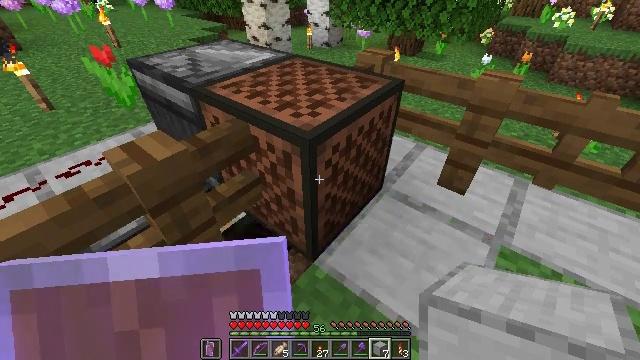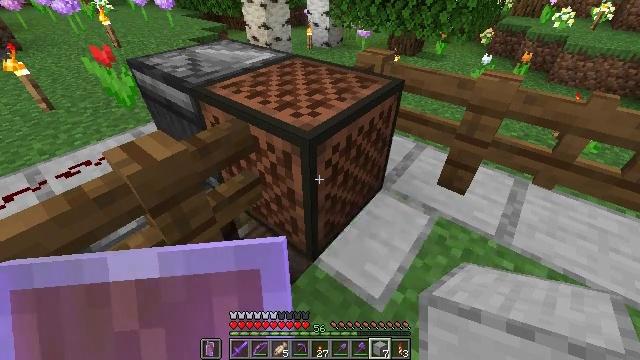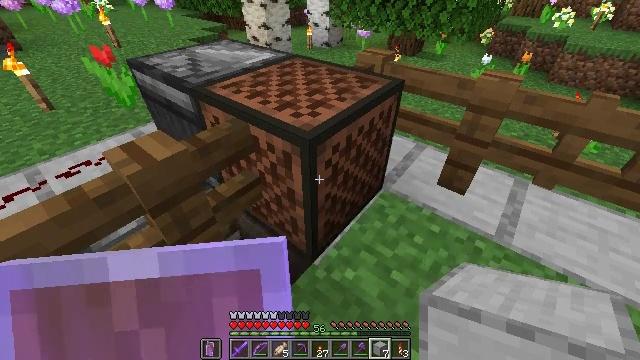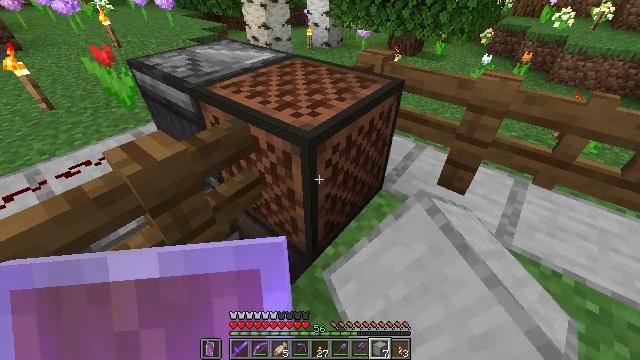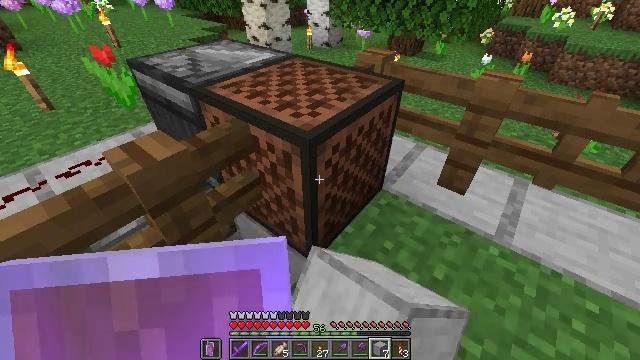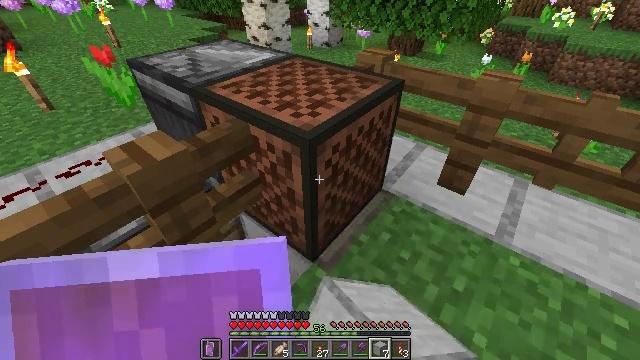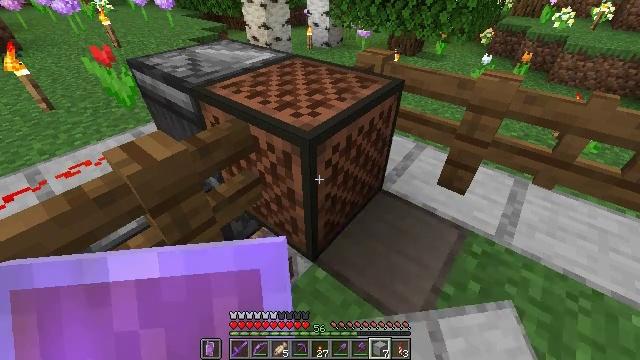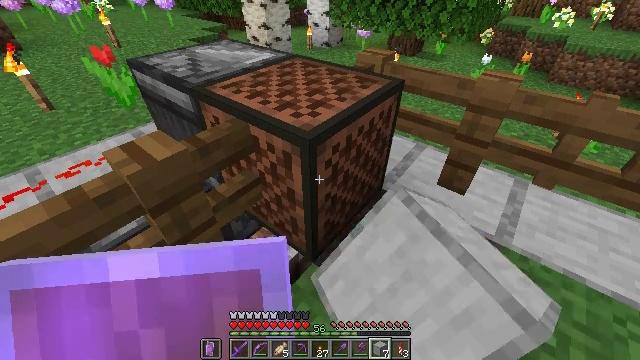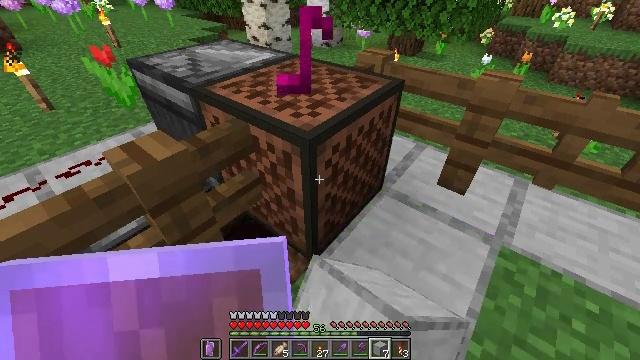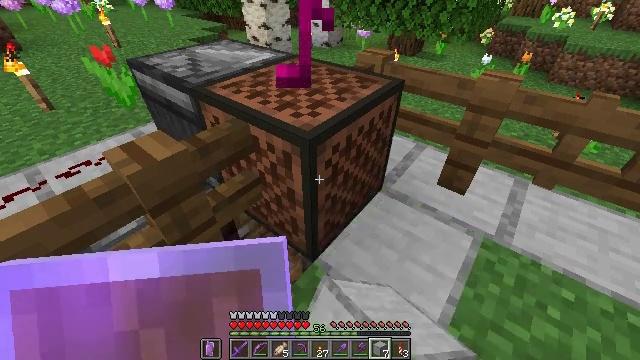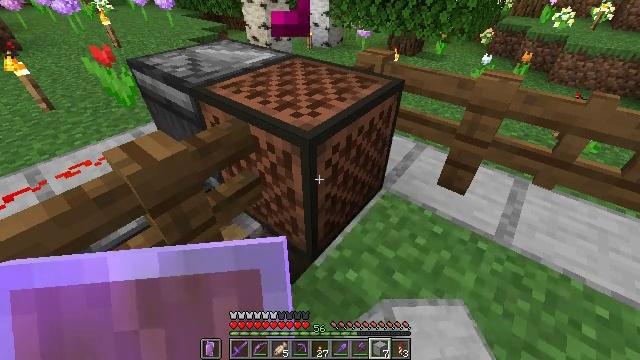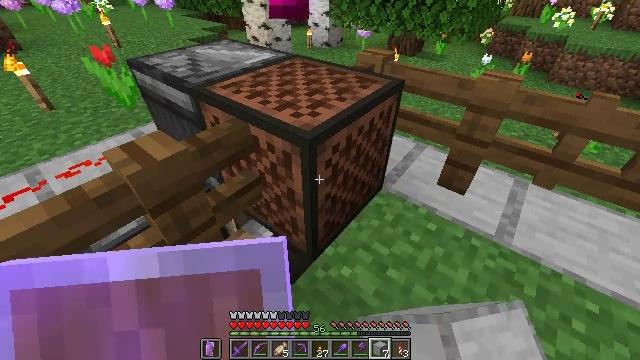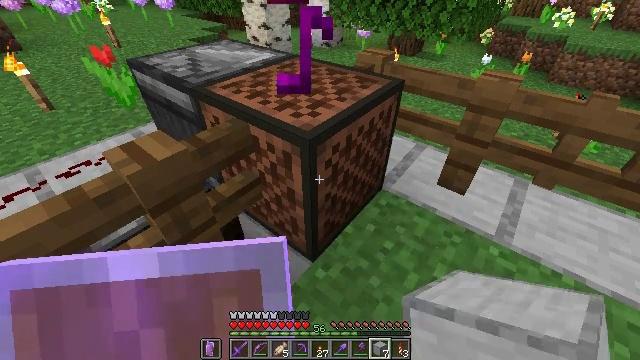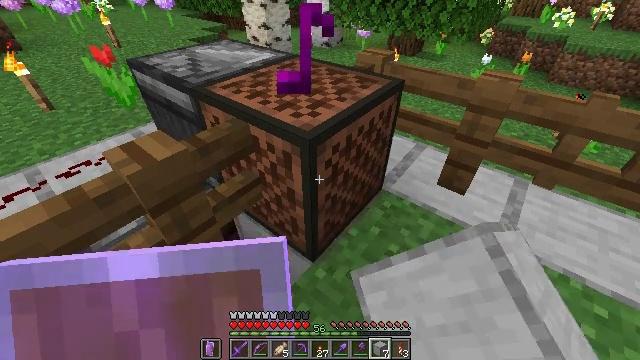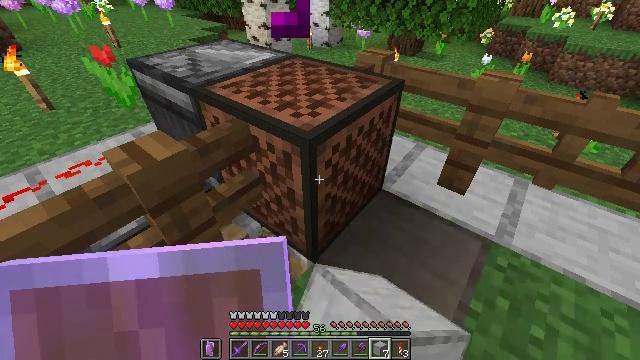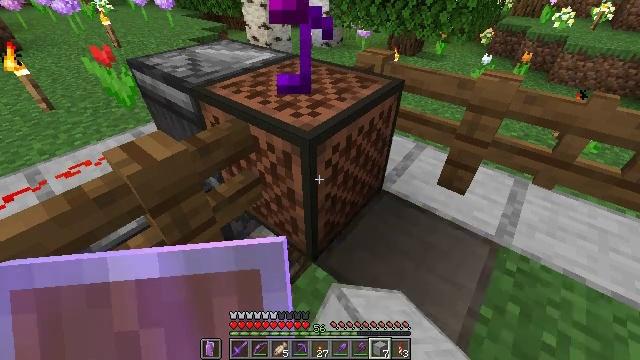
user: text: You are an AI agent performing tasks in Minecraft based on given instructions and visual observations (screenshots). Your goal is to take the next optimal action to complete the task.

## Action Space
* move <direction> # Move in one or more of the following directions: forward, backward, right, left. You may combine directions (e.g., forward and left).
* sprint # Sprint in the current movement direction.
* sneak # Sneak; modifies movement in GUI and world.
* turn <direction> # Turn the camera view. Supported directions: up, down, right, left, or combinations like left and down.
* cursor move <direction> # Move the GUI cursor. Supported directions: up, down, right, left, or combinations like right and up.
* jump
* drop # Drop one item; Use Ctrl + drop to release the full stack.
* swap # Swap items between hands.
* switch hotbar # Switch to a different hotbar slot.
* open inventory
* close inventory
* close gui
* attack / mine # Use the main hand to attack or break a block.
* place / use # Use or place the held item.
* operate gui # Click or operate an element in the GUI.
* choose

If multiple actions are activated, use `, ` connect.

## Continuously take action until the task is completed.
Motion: motion action
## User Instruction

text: Retrieve the redstone wire by breaking it.
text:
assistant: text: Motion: no_op
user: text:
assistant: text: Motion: use / place
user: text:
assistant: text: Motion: use / place
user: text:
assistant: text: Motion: use / place
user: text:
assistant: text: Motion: no_op
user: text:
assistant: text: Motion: use / place
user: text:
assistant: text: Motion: use / place
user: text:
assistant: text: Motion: no_op
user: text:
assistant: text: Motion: use / place
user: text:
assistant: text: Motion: use / place
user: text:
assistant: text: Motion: no_op
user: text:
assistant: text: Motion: use / place
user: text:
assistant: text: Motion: use / place
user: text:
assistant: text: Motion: use / place
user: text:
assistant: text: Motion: no_op
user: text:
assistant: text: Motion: use / place
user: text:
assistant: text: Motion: use / place
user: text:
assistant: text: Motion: use / place
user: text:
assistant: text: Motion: use / place
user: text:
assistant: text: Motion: use / place
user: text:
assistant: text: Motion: use / place
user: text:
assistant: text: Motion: use / place
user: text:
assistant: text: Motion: turn left, use / place
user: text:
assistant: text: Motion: turn left and down, use / place
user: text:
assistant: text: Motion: turn left and up
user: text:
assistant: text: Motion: turn left and up
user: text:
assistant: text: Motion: no_op
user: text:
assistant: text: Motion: turn right and down
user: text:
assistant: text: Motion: turn right and down
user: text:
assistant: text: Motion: turn right and down